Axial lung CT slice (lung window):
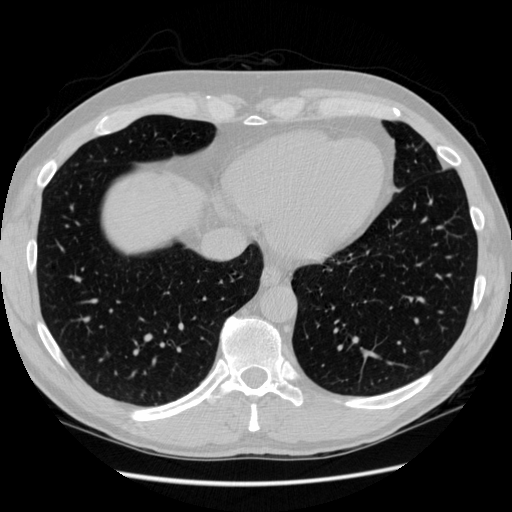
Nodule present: no